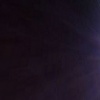
Label: space